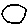
Label: moon